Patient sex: F
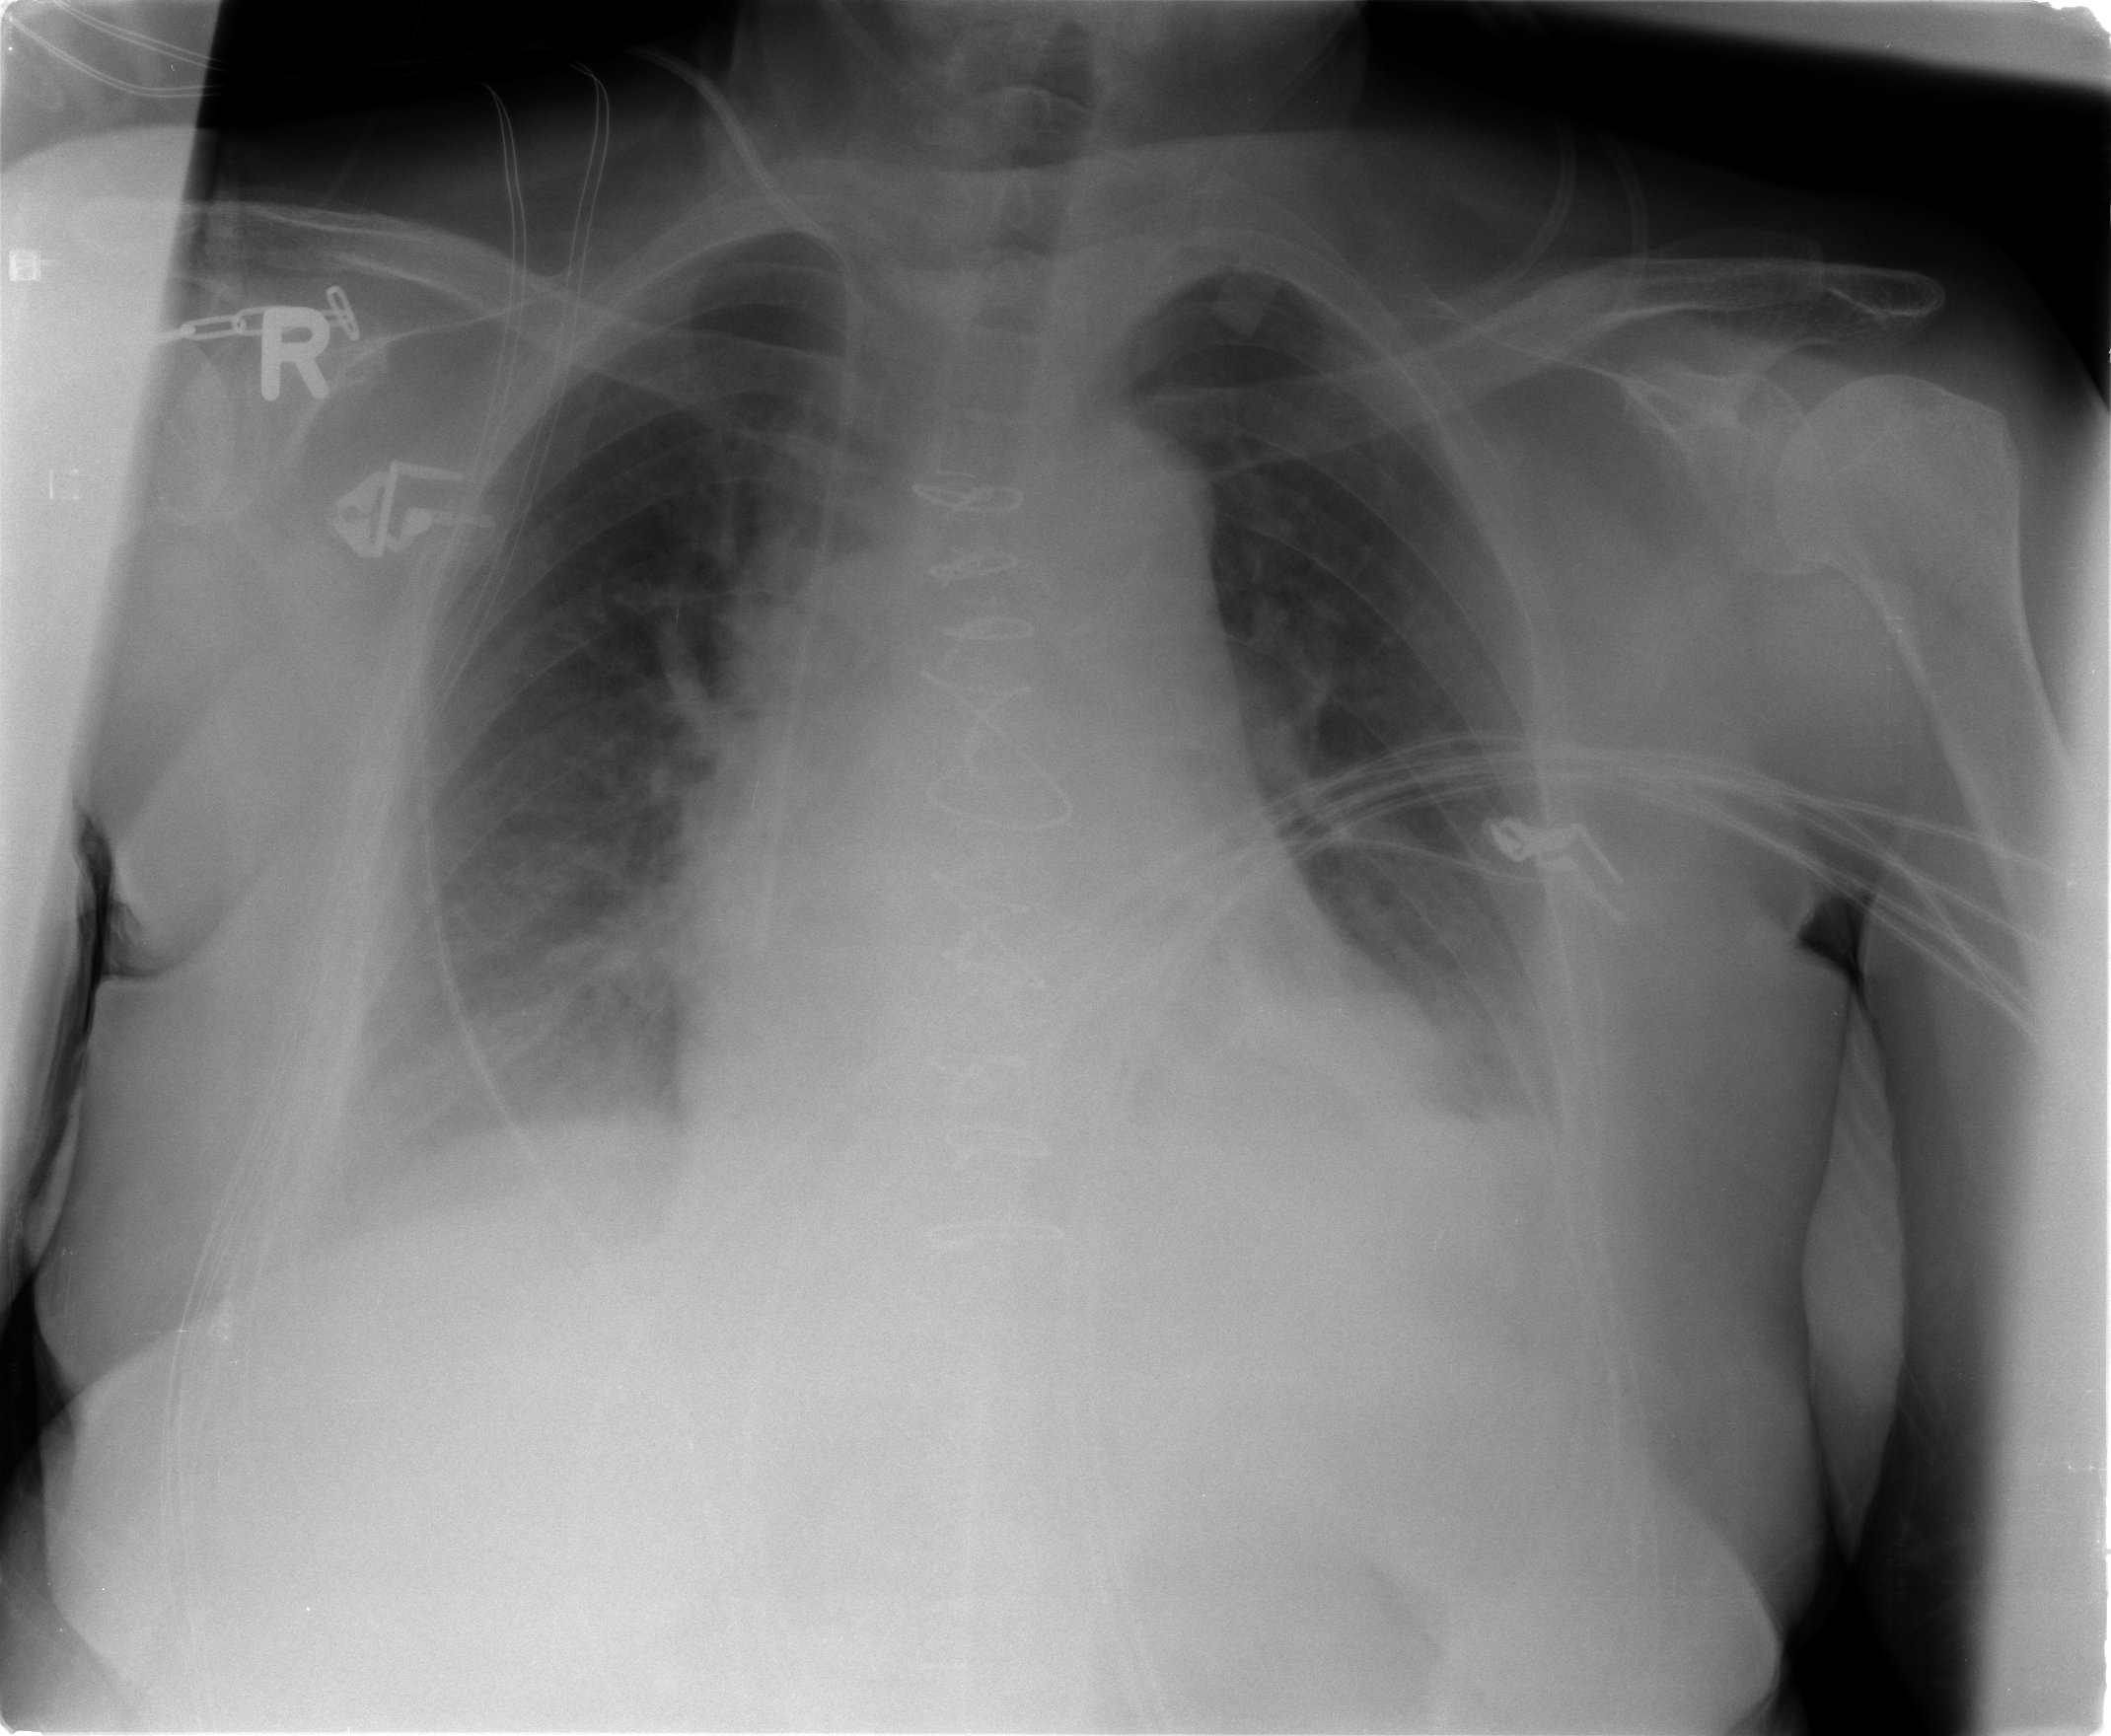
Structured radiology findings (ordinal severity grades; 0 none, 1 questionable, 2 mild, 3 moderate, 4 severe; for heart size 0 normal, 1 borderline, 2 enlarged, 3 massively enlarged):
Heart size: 2
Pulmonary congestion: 2
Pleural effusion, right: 2
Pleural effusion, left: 2
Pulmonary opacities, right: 0
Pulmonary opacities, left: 0
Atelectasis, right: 2
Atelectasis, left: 2